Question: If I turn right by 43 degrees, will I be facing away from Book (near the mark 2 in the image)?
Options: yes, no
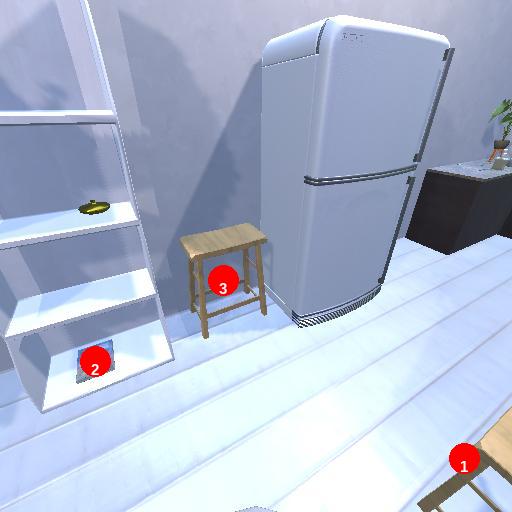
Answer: yes